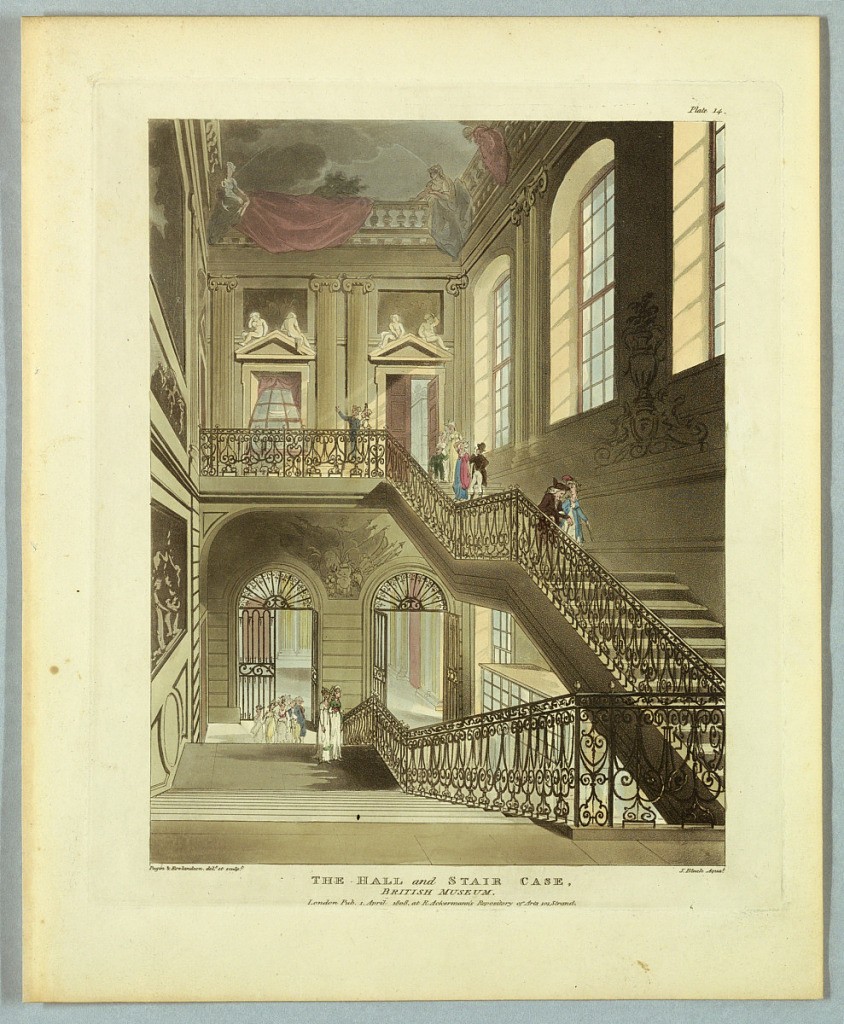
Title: The Hall and Staircase, British Museum, from "Ackermann's Repository"
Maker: Thomas Rowlandson, British, 1756–1827
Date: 1808
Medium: Aquatint, brush and watercolors on paper
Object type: Print
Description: Wide staircase with wrought iron railings, descending to the left, up to the right. Doorways and windows open in the rear and to the right. Title, artists', and publisher's names below.